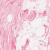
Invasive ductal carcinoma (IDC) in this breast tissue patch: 0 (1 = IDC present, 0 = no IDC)